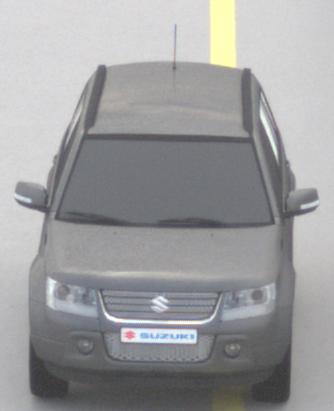
Make: Suzuki
Model: Grand Vitara
Detailed model: Gen. 1 JT
Model produced from: 2009
Model produced until: 2012
Doors: 5
Color: gray
Road condition: dry road
Daytime: midday
Contrast: low contrast